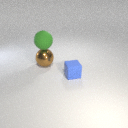
large brown metal sphere below large green rubber sphere